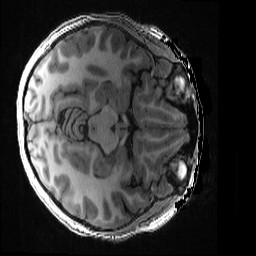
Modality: T1w
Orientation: axial
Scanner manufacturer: ge
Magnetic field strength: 3 T
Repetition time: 0.008164 s
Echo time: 0.003184 s